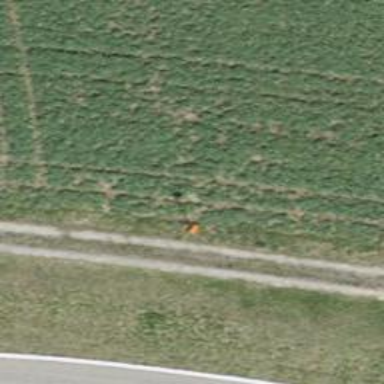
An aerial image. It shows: Pipeline marker.